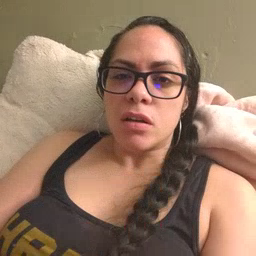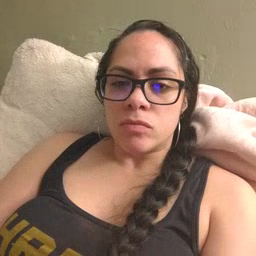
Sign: cereal